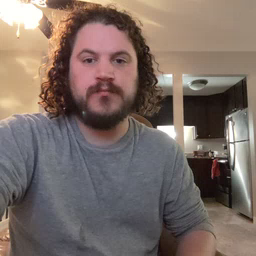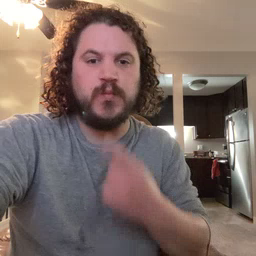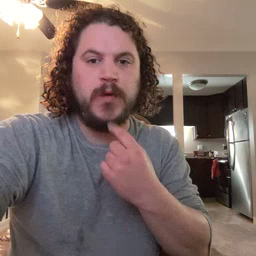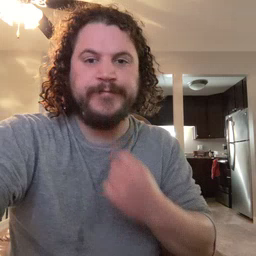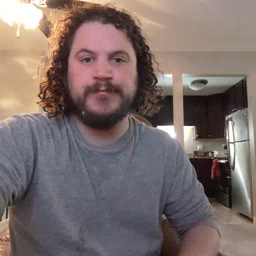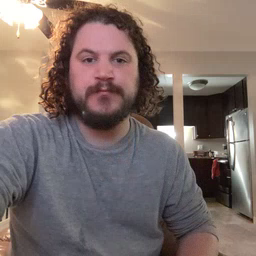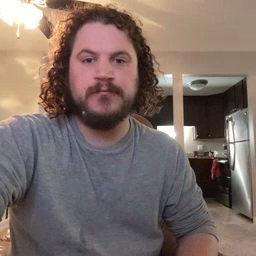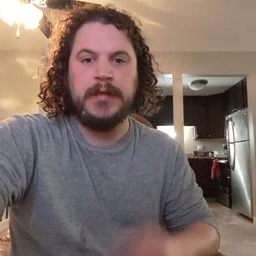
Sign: red